Question: I'm trying to get a duration on one of my axis's (the X-axis). Currently I use a date axis, though this can't have a day 0. I currently have:

As you can see, I don't have a day 0, which I need, since something could have happened on day 0 (well, less than 24-hours from the start.) What I need is something formatted as:
I currently use the following code to calculate my x:
'''
XDate date = new XDate(0, 0,
event.Time.Days,
event.Time.Hours,
event.Time.Minutes,
event.Time.Seconds,
event.Time.Milliseconds);
double x = date;
'''
And my axis:
'''
graphPane.XAxis.Title.Text = xAxisTitleText.ToString();
graphPane.XAxis.Scale.IsVisible = true;
graphPane.XAxis.Type = AxisType.Date;
graphPane.XAxis.Scale.Format = "dd HH:mm:ss";
'''
So ultimately I want tags like: 0 02:23:14 0 08:56:12 1 01:03:44
I need to be able to zoom out and see the days and hours, but also zoom in and see each event's minutes and seconds.
Note: It would be awesome if negative numbers could be hidden, though isn't very important.
Thanks!
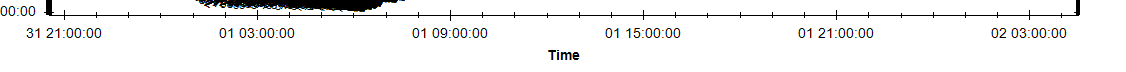
Answer: I fixed my problem myself!
Here's how I did it, for those who might be looking for something similar in the future:
First I now set the x-value of my point to the TotalHours of my TimeSpan, then I added a handler to the XAxis.ScaleFormatEvent
'''
graphPane.XAxis.ScaleFormatEvent += new Axis.ScaleFormatHandler(Axis_ScaleFormatEvent);
static string Axis_ScaleFormatEvent(GraphPane pane, Axis axis, double val, int index)
{
TimeSpan timeVal = TimeSpan.FromHours(val); return timeVal.ToString();
}
'''
Hope this helps other's looking for the same thing!
Note: With this method it's also possible to do other stuff, anything you can change to a double, and then change back should work here. Very useful stuff.